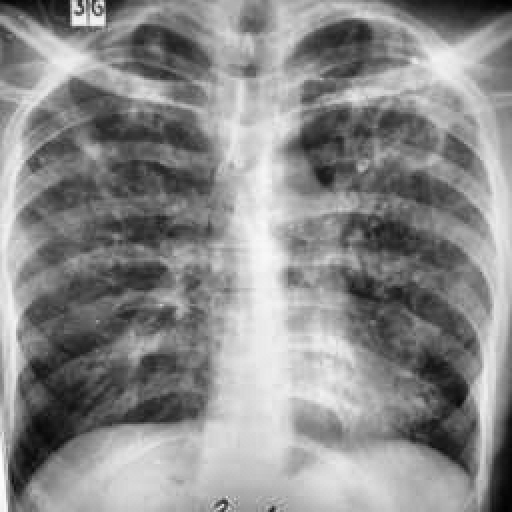
Finding: TUBERCULOSIS